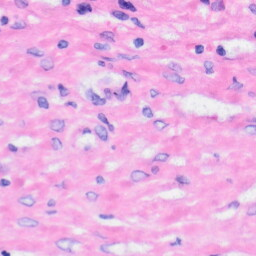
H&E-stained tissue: Liver